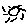
Label: sun